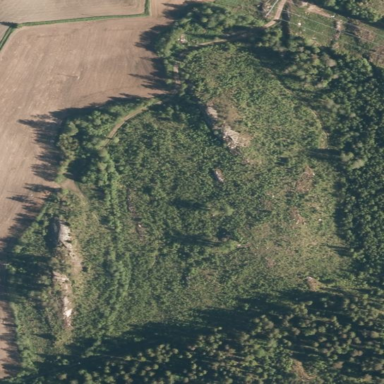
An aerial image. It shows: Scrub area designated for logging.